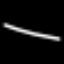
Label: line